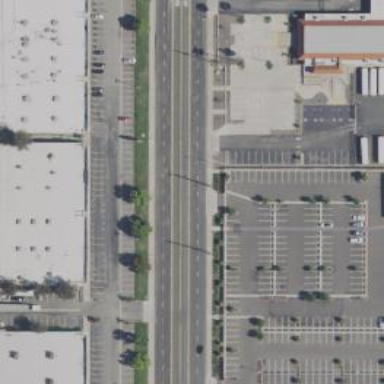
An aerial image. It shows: Secondary road with separate asphalt sidewalks.